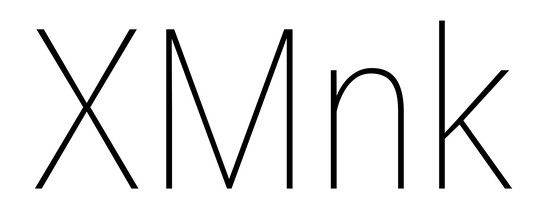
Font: Roboto_Condensed_Thin